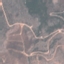
Land use / land cover: HerbaceousVegetation